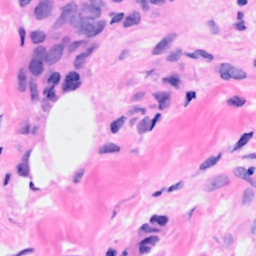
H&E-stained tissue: Breast